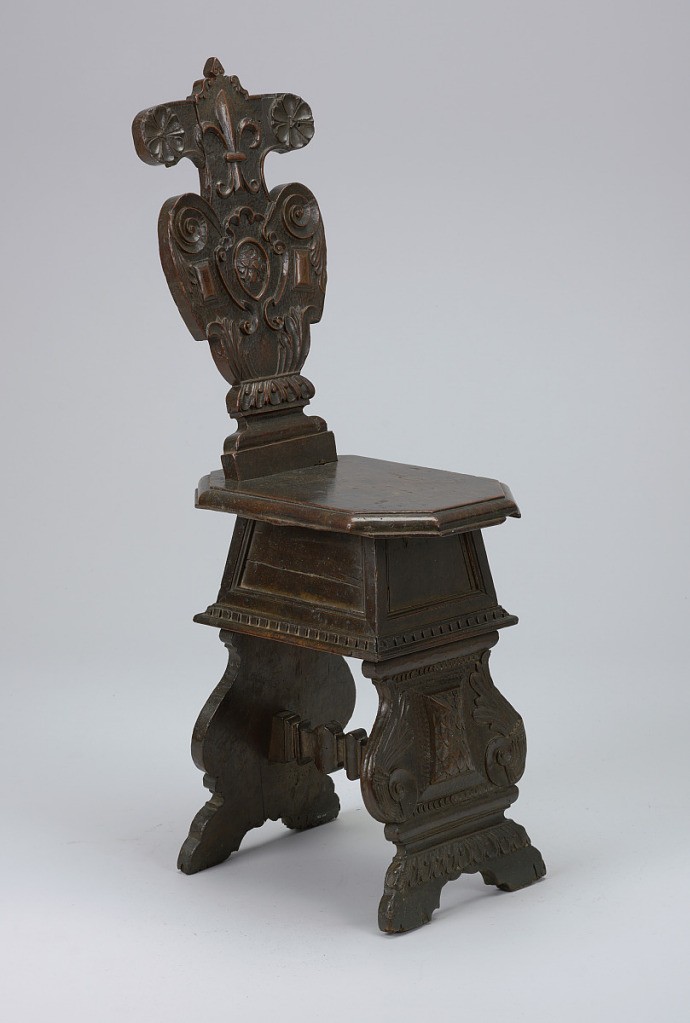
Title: Sgabello
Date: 16th century
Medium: Carved walnut
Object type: Chair
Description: Shaped back bears decoration of paired rosettes, leaves, and scrolls centering a fleur-de-lys and heraldic ornament. Moulded octagonal seat on panelled spreading box frame, moulded and dentillated at base. Front and rear leg panels joined by single stretcher. The front panel bears paired bound and scrolled leaves and centers a panel of feathering.